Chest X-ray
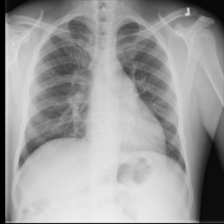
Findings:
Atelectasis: negative
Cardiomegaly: negative
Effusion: negative
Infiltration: negative
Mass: negative
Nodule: negative
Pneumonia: negative
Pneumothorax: negative
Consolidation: negative
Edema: negative
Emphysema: negative
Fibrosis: negative
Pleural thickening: negative
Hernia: negative